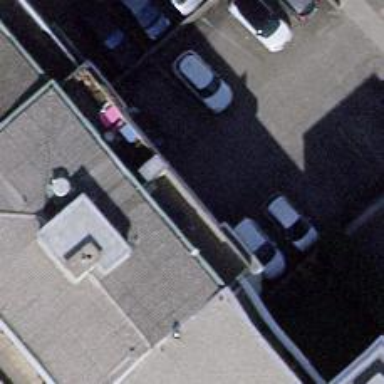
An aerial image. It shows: Parking aisle designated as service road.